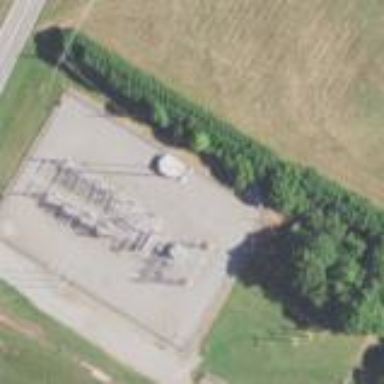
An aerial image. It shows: Distribution power substation secured by fence.